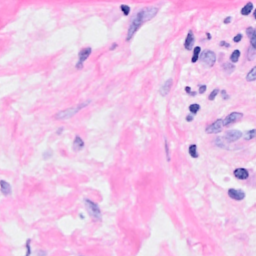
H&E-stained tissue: Breast